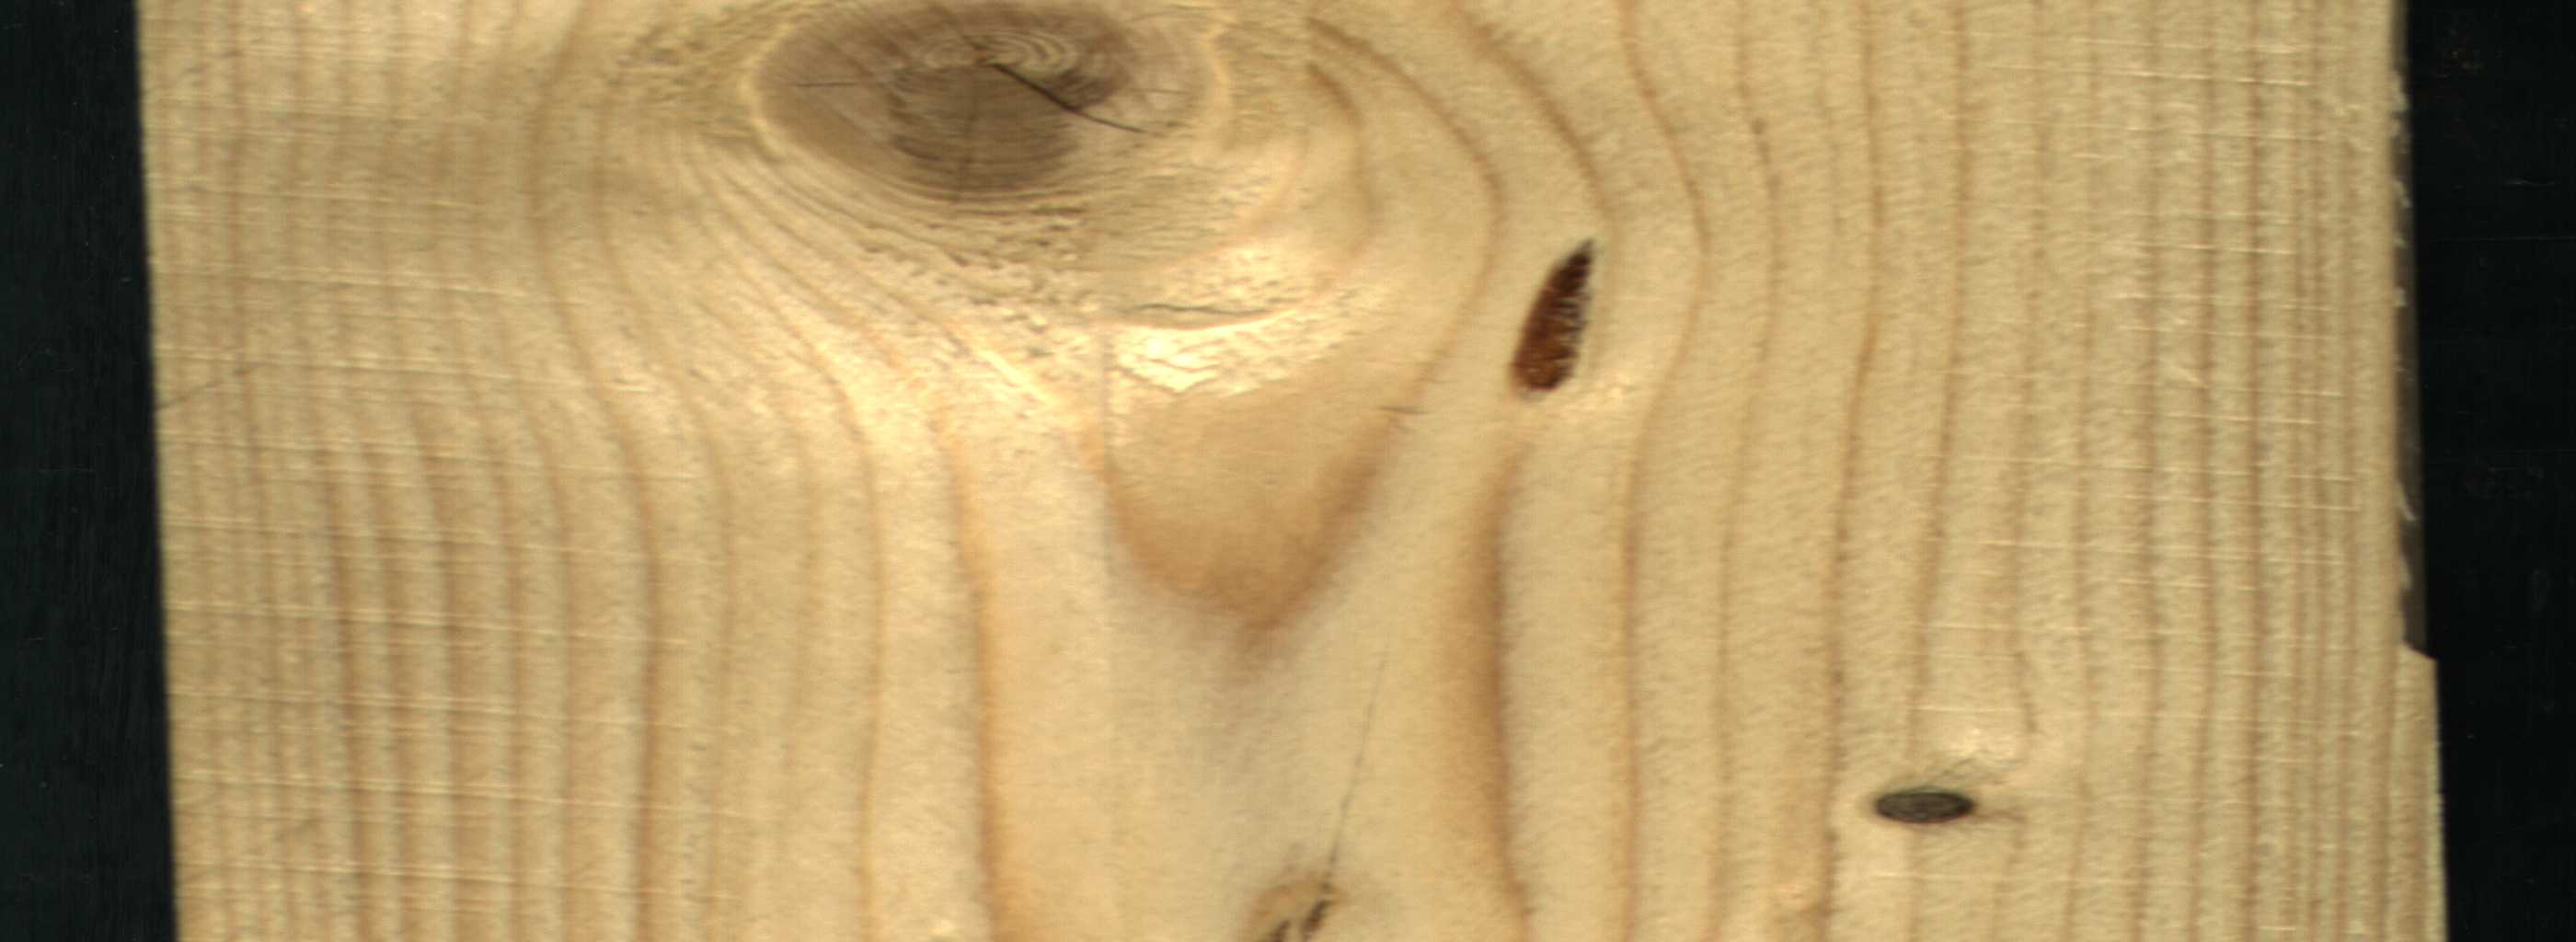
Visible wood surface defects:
resin
resin
knot_with_crack
Dead_Knot